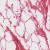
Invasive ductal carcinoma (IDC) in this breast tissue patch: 0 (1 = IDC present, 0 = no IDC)